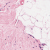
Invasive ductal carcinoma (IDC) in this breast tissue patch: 0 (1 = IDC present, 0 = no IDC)